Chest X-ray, AP view. Patient: 29 years old, sex M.
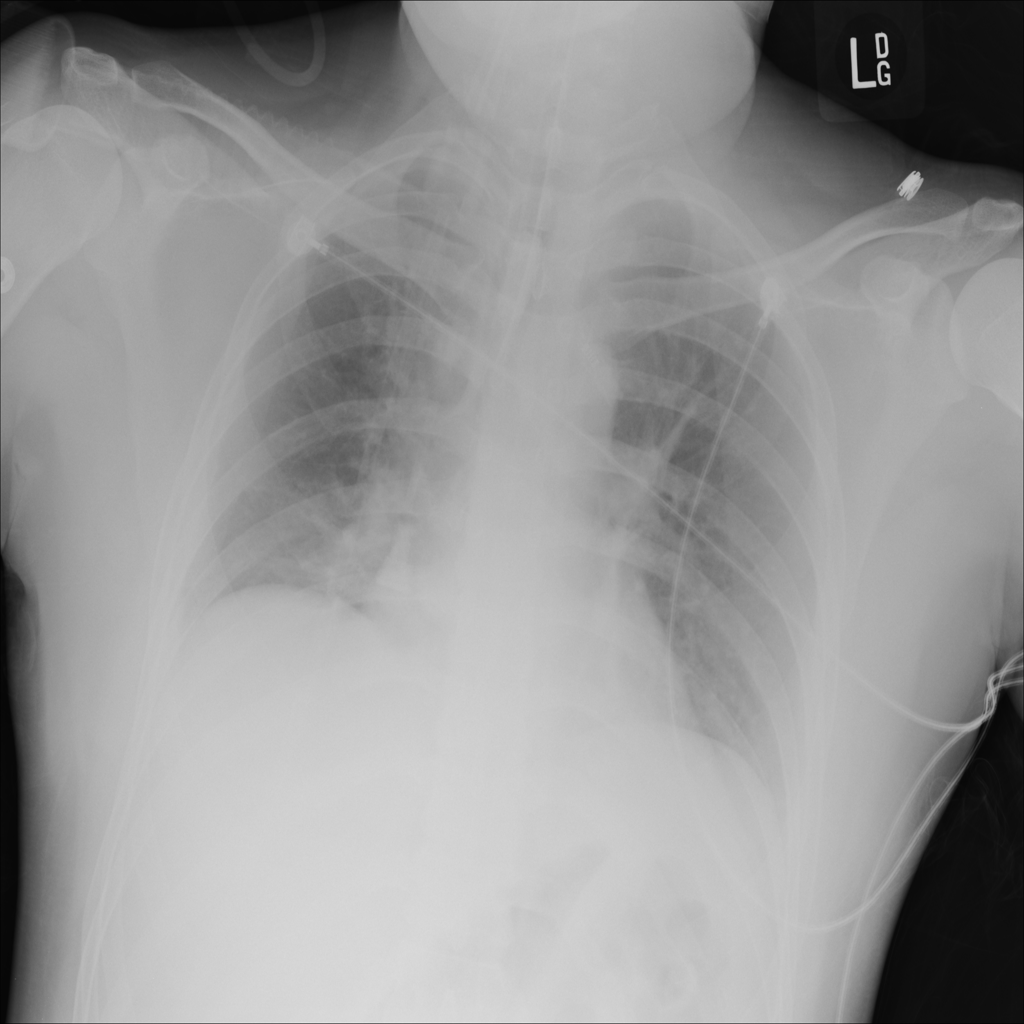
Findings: Atelectasis